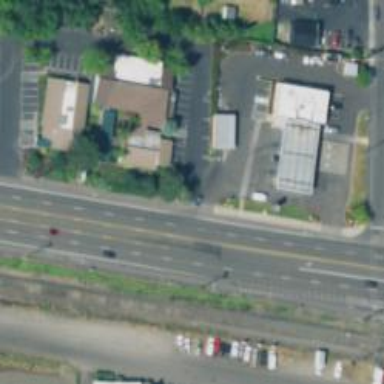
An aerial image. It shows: Primary road with asphalt surface.